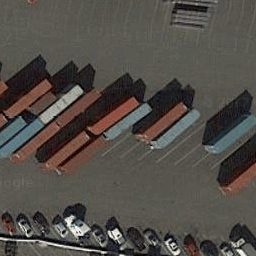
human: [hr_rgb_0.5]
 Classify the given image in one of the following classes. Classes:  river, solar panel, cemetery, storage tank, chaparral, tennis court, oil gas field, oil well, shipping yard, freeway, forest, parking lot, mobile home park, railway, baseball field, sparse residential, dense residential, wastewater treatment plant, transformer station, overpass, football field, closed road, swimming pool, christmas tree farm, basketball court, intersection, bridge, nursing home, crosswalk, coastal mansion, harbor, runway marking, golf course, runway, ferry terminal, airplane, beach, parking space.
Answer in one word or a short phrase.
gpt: shipping yard